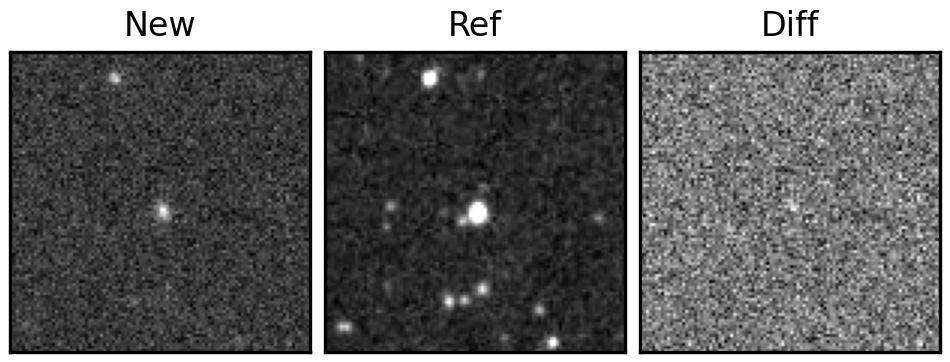
Label: real